Field crop: maize
Growth stage: 2
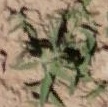
Species: atriplex